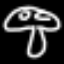
Label: mushroom